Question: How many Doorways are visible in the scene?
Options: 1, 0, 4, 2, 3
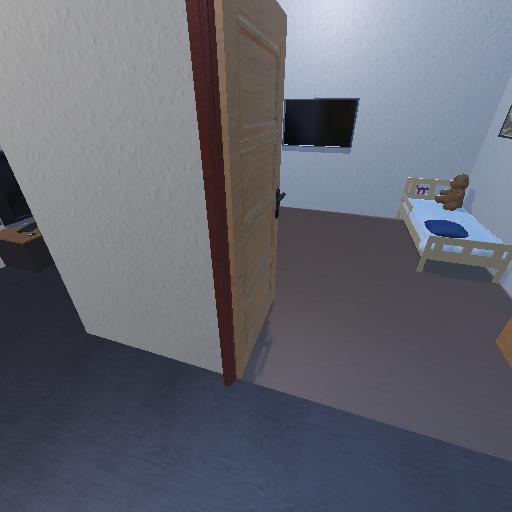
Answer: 1